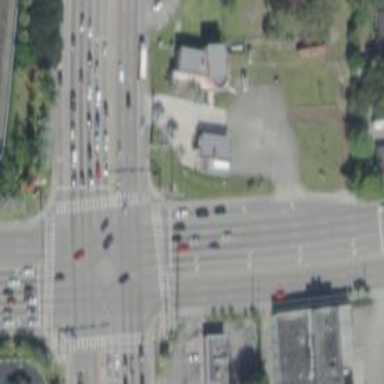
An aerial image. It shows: Marked crossing on the road.